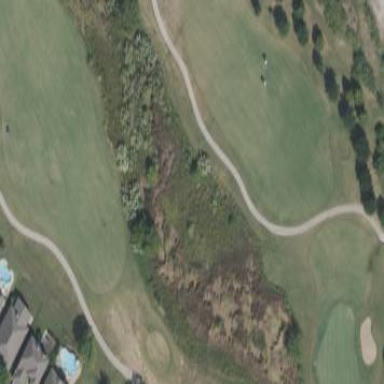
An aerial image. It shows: Scenic golf fairway.